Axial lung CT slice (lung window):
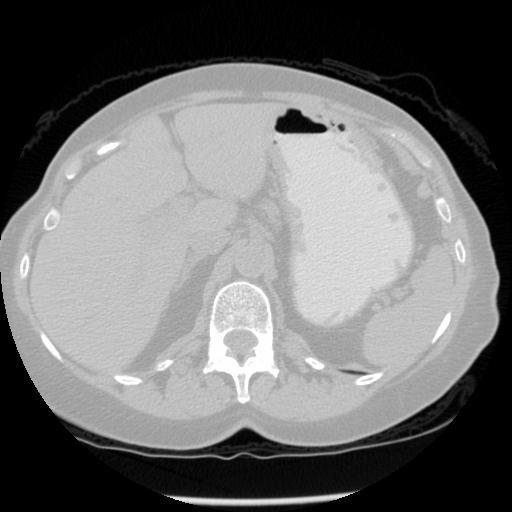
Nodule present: no